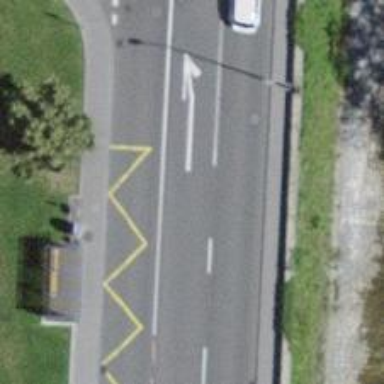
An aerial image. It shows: Asphalt sidewalk.